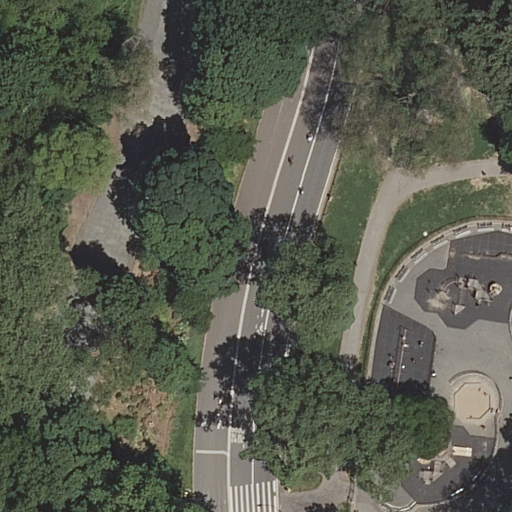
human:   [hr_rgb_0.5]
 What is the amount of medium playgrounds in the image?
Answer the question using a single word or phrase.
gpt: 0

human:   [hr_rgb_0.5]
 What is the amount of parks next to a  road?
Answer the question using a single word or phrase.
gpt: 1

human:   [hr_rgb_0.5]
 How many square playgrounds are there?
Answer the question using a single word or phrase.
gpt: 0

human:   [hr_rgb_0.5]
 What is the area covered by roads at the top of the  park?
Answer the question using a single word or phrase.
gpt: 0m2

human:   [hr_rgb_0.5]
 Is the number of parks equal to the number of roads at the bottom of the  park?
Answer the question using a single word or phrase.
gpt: no

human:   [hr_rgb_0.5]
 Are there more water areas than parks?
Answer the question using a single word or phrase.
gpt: no

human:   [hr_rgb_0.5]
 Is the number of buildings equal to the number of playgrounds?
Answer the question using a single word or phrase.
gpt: no

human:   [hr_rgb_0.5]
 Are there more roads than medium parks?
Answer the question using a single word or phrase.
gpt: yes

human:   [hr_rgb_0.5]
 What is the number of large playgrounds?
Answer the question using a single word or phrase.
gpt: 1

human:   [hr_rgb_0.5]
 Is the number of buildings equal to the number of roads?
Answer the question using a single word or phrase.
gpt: no

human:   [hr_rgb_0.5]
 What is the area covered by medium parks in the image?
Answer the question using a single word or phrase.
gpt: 0m2

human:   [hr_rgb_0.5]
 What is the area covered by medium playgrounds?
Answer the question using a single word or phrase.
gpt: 0m2

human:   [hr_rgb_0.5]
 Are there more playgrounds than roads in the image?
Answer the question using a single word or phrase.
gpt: no

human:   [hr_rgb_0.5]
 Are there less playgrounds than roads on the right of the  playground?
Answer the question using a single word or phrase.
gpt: no

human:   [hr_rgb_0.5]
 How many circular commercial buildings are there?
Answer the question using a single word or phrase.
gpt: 0

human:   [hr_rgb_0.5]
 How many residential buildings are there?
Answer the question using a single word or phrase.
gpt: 0

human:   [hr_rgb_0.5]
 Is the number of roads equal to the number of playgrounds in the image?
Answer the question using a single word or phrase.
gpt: no

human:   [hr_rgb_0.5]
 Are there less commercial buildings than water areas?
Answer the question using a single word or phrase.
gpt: no

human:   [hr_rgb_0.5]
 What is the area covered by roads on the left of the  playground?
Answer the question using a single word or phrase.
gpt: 0m2

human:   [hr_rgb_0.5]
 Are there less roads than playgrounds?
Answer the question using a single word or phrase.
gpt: no

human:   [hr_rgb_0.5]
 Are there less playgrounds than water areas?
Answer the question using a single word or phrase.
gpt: no

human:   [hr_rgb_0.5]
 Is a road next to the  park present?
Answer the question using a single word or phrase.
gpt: yes

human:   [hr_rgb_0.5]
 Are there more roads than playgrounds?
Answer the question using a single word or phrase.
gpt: yes

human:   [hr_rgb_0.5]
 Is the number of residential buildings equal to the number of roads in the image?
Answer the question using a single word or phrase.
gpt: no

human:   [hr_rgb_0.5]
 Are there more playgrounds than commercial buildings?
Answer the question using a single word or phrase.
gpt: yes

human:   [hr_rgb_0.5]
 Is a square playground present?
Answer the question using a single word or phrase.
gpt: no

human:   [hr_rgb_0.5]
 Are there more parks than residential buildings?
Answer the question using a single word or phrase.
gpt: yes

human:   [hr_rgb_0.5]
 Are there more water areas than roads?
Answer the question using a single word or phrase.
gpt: no

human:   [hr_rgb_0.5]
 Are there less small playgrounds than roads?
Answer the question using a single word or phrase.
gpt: yes

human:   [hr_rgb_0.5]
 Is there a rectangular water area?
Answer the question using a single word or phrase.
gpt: no

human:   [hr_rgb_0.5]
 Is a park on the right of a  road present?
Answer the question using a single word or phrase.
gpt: yes

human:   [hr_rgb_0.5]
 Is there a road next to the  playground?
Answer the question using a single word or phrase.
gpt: yes

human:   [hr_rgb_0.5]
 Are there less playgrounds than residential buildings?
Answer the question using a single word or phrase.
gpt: no

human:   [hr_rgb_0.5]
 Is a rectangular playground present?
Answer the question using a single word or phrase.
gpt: no

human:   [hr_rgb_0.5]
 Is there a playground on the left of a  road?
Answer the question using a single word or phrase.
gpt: no

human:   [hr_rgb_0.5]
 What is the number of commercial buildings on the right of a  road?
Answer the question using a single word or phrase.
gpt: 0